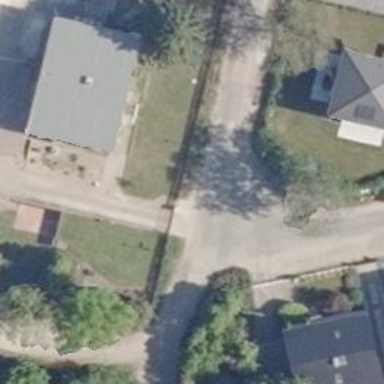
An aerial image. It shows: Residential road with sidewalks on both sides.